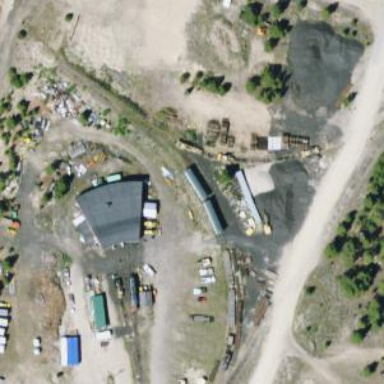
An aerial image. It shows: Preserved historic railway located in rail yard.